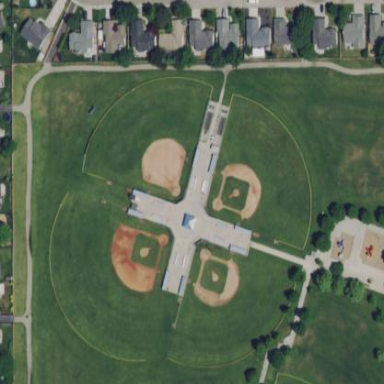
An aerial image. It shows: Softball pitch for leisure land activities.